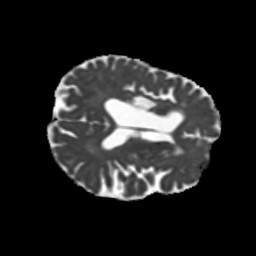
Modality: MD
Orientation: axial
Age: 75
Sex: female
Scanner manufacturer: siemens
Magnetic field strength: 3 T
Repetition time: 5.25 s
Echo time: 0.08 s